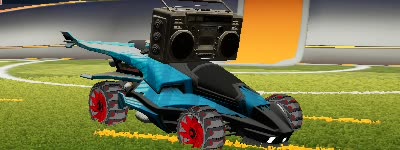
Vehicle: aftershock